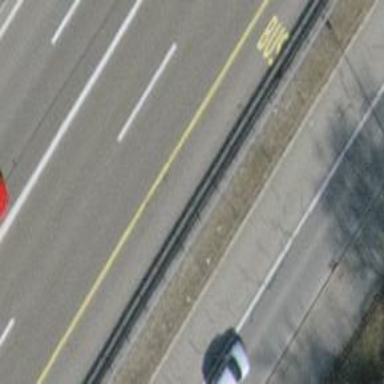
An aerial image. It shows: Motorway link with designated bus lane.